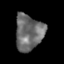
Tissue: skin
Cell type: Epithelial cells
Senescence score: 0.2302
Nuclear area (px): 969
Mean DAPI intensity: 109.488